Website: home-depot
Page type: account-selection
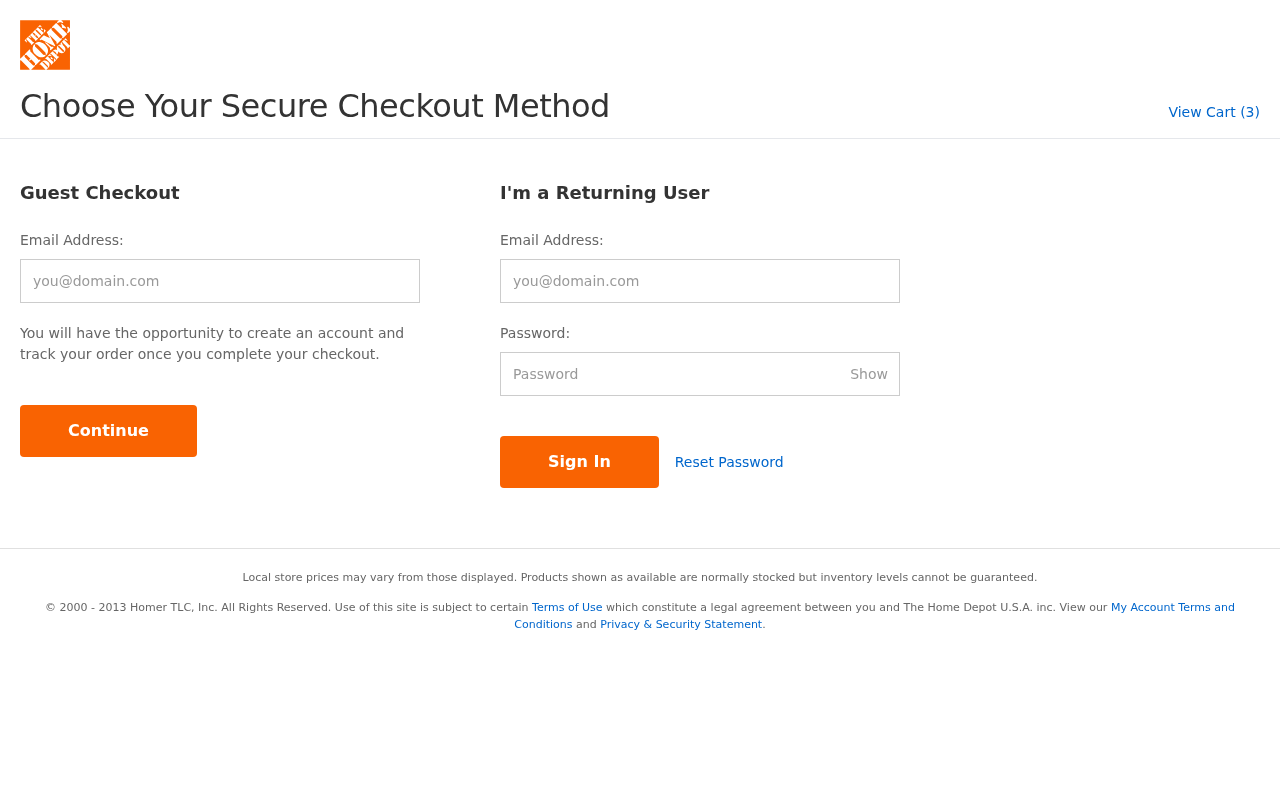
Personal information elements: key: PII_LOGIN_USERNAME
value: sean6640
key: PII_LOGIN_USERNAME2
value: sean6640
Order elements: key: ORDER_NUM_ITEMS
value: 3